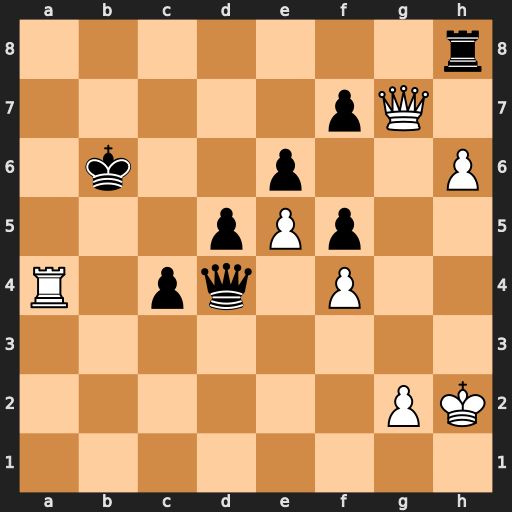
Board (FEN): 7r/5pQ1/1k2p2P/3pPp2/R1pq1P2/8/6PK/8
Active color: w
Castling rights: -
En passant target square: -
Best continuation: Qxh8 Qxf4+ g3 Qf2+ Kh3